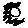
Label: moon